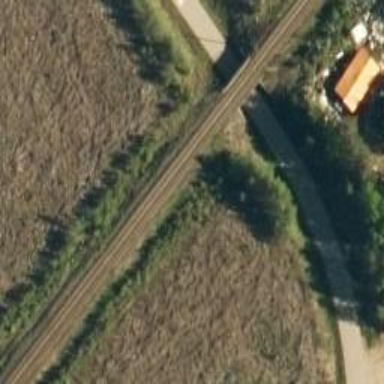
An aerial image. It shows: Railway track with continuous electrified contact lines.